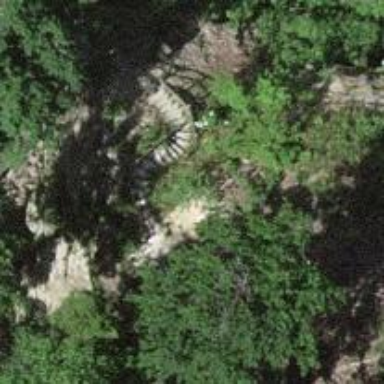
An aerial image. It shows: Ground-level steps.